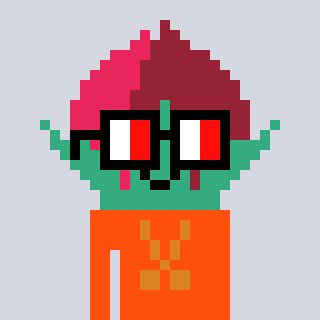
a pixel art character with square glasses with black frames and red eyes, a rosebud-shaped head and a orange-colored body on a cool background